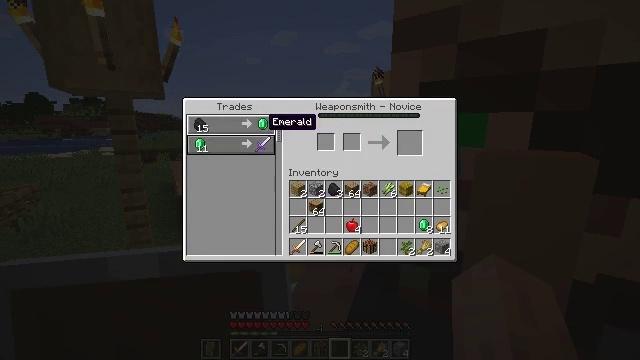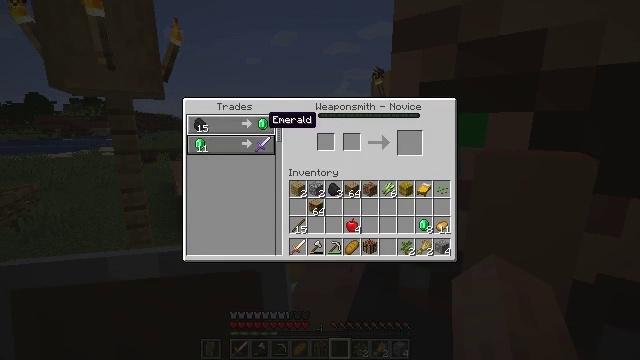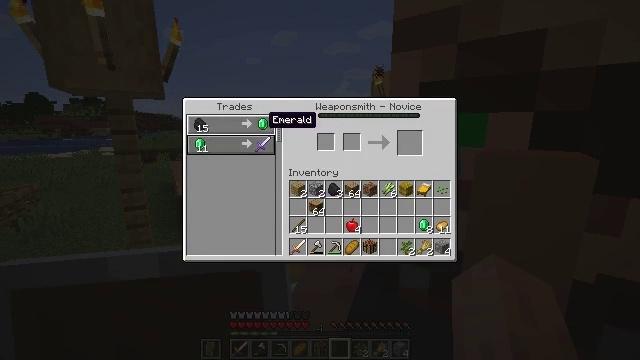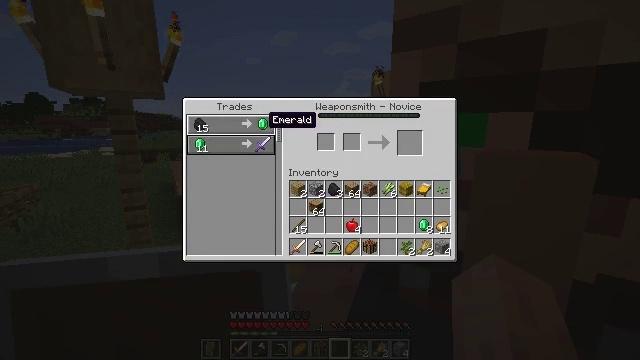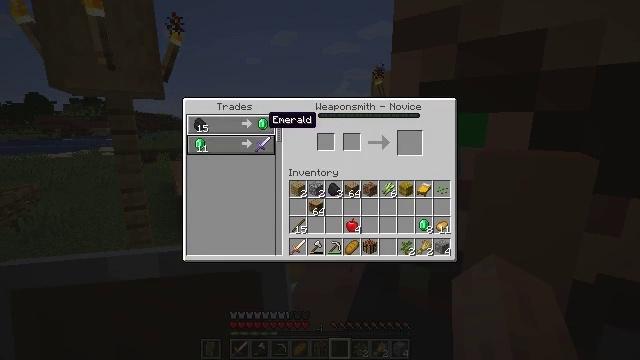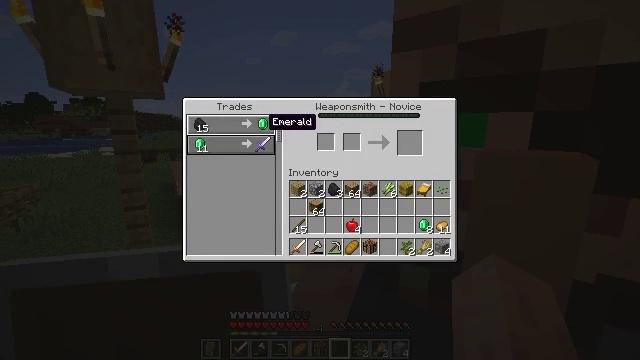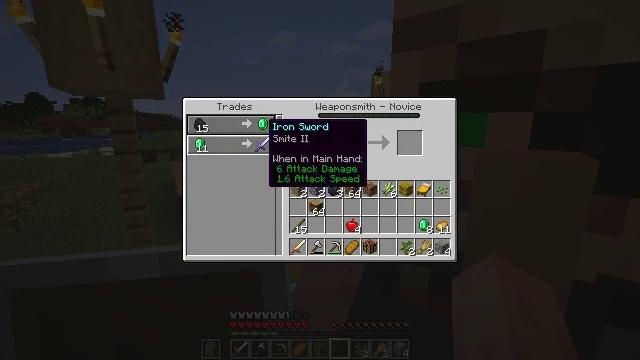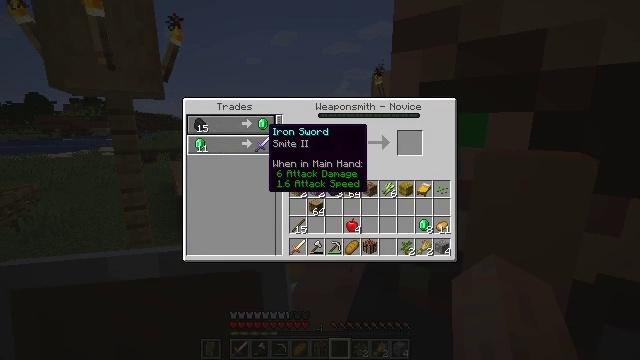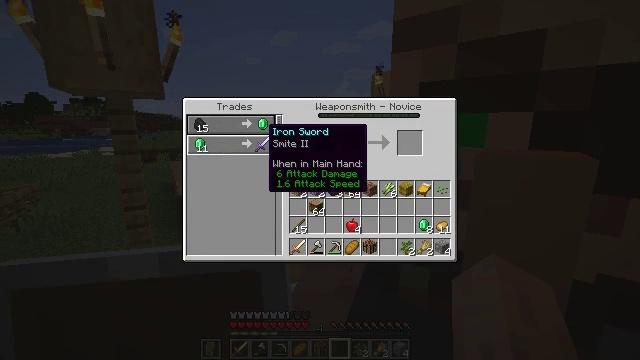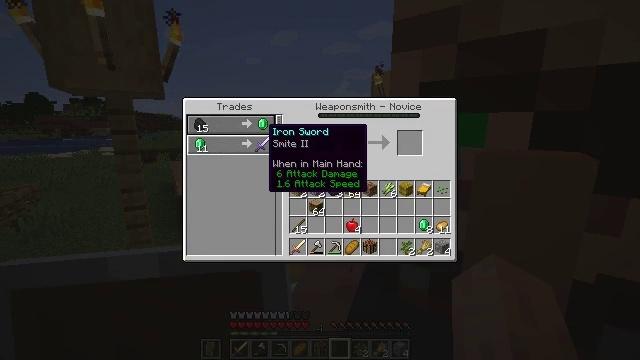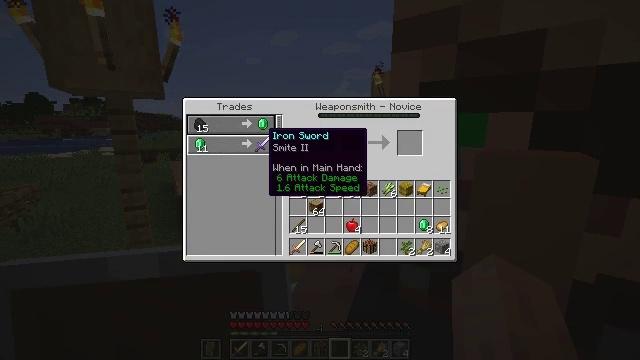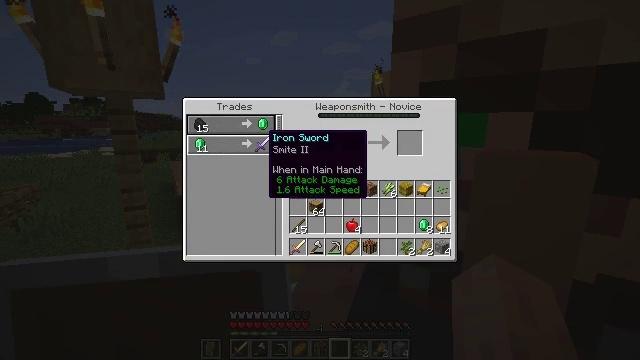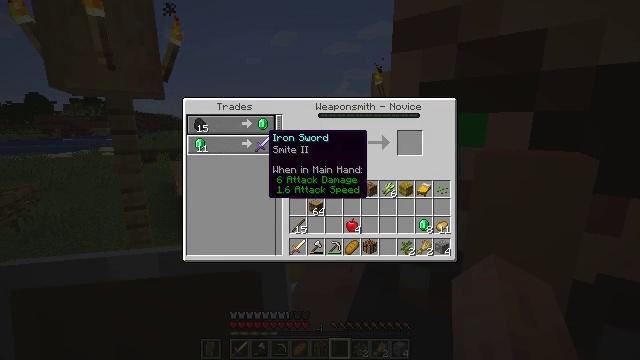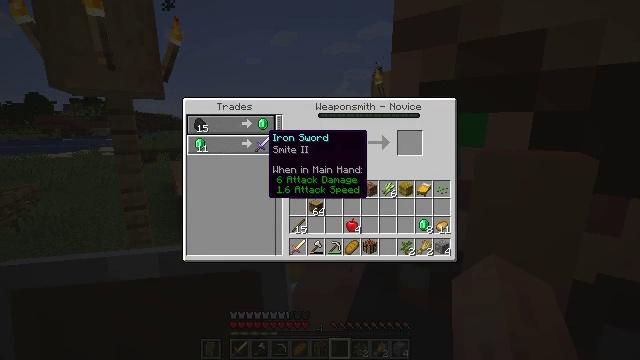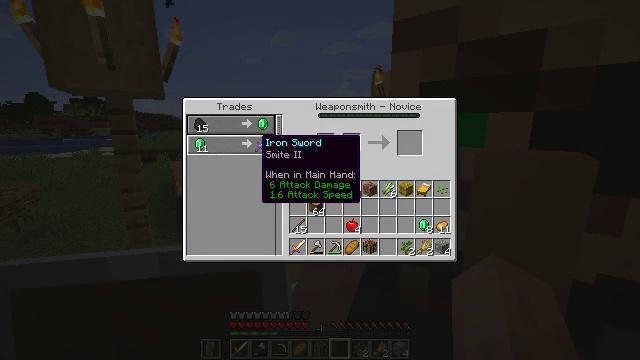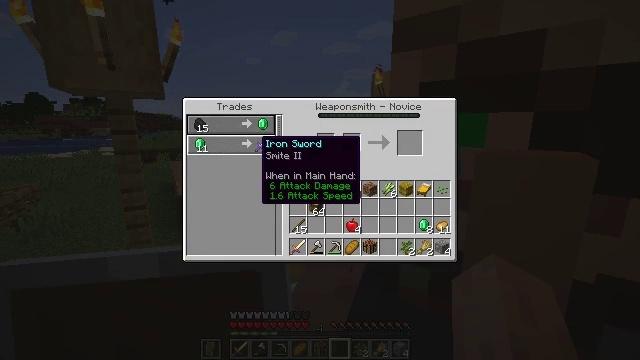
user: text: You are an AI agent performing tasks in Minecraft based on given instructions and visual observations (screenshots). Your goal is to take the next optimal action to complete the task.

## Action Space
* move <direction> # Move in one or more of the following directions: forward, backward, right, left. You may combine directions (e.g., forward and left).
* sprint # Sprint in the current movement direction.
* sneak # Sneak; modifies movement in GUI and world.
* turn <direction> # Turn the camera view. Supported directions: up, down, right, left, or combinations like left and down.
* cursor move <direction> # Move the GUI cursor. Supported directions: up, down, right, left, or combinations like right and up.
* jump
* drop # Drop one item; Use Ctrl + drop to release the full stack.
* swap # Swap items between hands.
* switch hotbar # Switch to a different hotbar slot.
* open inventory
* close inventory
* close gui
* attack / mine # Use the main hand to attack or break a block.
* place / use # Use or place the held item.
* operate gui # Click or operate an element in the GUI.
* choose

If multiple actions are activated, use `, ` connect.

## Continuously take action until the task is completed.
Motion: motion action
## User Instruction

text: Break the grindstone to collect it.
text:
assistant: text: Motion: no_op
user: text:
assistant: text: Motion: no_op
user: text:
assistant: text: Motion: no_op
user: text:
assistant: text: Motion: no_op
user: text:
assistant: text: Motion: no_op
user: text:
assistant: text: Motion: no_op
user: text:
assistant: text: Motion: no_op
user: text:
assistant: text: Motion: no_op
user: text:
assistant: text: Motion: no_op
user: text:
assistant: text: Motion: no_op
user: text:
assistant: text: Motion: no_op
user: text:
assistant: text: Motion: no_op
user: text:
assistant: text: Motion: no_op
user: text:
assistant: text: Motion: cursor move left
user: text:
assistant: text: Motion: no_op
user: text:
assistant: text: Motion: no_op
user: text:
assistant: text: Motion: no_op
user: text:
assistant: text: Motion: no_op
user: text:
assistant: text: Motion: no_op
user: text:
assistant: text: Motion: no_op
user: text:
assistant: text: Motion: no_op
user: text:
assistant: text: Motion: no_op
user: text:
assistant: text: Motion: no_op
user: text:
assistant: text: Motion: no_op
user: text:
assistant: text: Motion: no_op
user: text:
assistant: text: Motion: no_op
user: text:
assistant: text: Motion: no_op
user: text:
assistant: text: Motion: no_op
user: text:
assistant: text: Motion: no_op
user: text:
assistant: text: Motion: no_op